Question: i have asked this question <URL> also but i didn't get any solution.so i am asking here again with the full explanation.
I downloaded EPub Reader library from <URL>. When i run this library,first comes a table view which contain four rows having values EPUB ,PDF etc and after clicking on the "EPUB" row
book appears successfully with the top toolbar. Because i have to load the book first in start instead of showing the toolbar i did some changes with the code. copied some code from didSelectRowAtIndexPath and added that code into delegate.m. so now the problem is book is successfully loading but the toolbar is not showing up
here is my code
'''
- (BOOL)application:(UIApplication *)application didFinishLaunchingWithOptions:(NSDictionary *)launchOptions
{
NSUserDefaults *userDefaults = [NSUserDefaults standardUserDefaults];
NSArray *languages = [userDefaults objectForKey:@"AppleLanguages"];
EPubViewController *epubView = [[EPubViewController alloc] init];
[epubView loadEpub:[NSURL fileURLWithPath:[[NSBundle mainBundle] pathForResource:@"AtoZbook" ofType:@"epub"]]];
self.navigationController = [[UINavigationController alloc]initWithRootViewController:epubView];
self.window.rootViewController = self.navigationController;
[self.window makeKeyAndVisible];
return YES;
}
'''
the code of loading epubView was in RootViewController.m in the original library
'''
- (void)tableView:(UITableView *)tableView didSelectRowAtIndexPath:(NSIndexPath *)indexPath
{
switch (indexPath.row) {
//TXT
case 0:{
//txt
}
break;
//PDF
case 1:{
//PDF
}
break;
//EPUB
case 2:{
epubView = [[EPubViewController alloc] init];
[epubView loadEpub:[NSURL fileURLWithPath:[[NSBundle mainBundle] pathForResource:@"The Chessmen of Mars" ofType:@"epub"]]];
epubView.modalTransitionStyle = UIModalTransitionStyleCrossDissolve;
[self presentModalViewController:epubView animated:YES];
[epubView release];
}
break;
case 3:{
//another book
}
break;
default:
break;
}
}
'''
here is my view didLoadMethod of EpubViewController
'''
- (void)viewDidLoad {
[super viewDidLoad];
loadingIndicator = [[UIActivityIndicatorView alloc]initWithActivityIndicatorStyle:UIActivityIndicatorViewStyleWhite];
loadingIndicator.center = CGPointMake(toolbar.frame.size.width/2 ,toolbar.frame.size.height/2);
[loadingIndicator startAnimating];
toolbar.alpha = 0.8;
[self.toolbar addSubview:loadingIndicator];
[webView setDelegate:self];
UIScrollView* sv = nil;
for (UIView* v in webView.subviews) {
if([v isKindOfClass:[UIScrollView class]]){
sv = (UIScrollView*) v;
sv.scrollEnabled = NO;
sv.bounces = NO;
}
}
currentTextSize = 100;
//Webview
UISwipeGestureRecognizer* rightSwipeRecognizer = [[UISwipeGestureRecognizer alloc] initWithTarget:self action:@selector(gotoNextPage)] ;
[rightSwipeRecognizer setDirection:UISwipeGestureRecognizerDirectionLeft];
UISwipeGestureRecognizer* leftSwipeRecognizer = [[UISwipeGestureRecognizer alloc] initWithTarget:self action:@selector(gotoPrevPage)] ;
[leftSwipeRecognizer setDirection:UISwipeGestureRecognizerDirectionRight];
[webView addGestureRecognizer:rightSwipeRecognizer];
[webView addGestureRecognizer:leftSwipeRecognizer];
[self performSelector:@selector(stratRolling)];
}
'''
here are the images

i want to say again that the toolbar works fine when i show the epubViewController from the 'Case 2' i mean by clicking the row if i have to show the table view first.
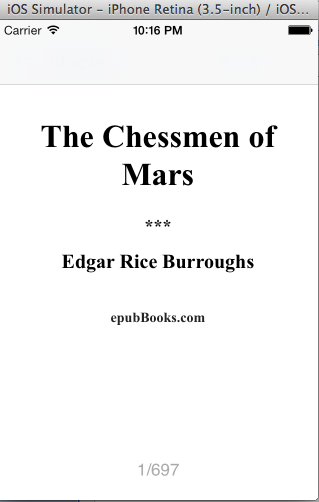
Answer: your tool bar is hiding being navigation bar since navigation bar is always on top you can add your tool bar as sub view of navigation bar i m not sure if it will work though best approch is use navigation bar and add item it it like left button right button and title stuff or you can add a view as subview of navigation bar i have done that before sample code
'''
navBar=self.navigationController.navigationBar;
[navBar addSubview:statusBar];
statusBar.frame=f;
self.navigationController.navigationBar.translucent = YES;
'''
here statusBar was a view was set up like your tool bar same size.